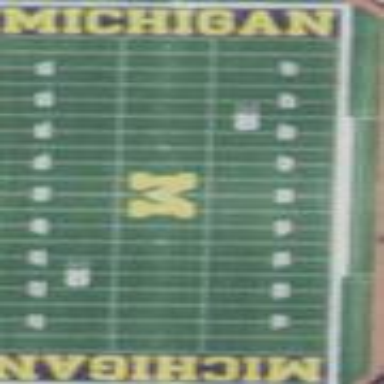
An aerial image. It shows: Pitch with artificial turf for multiple sports including American football and field lacrosse.